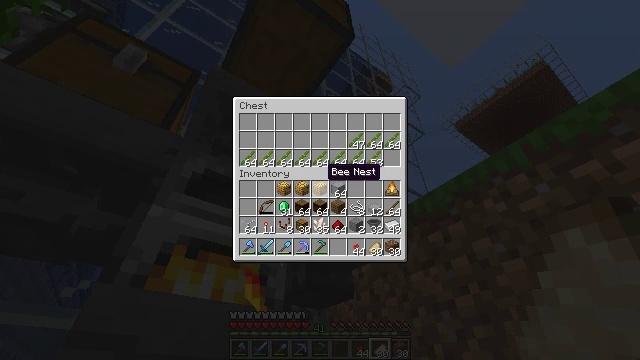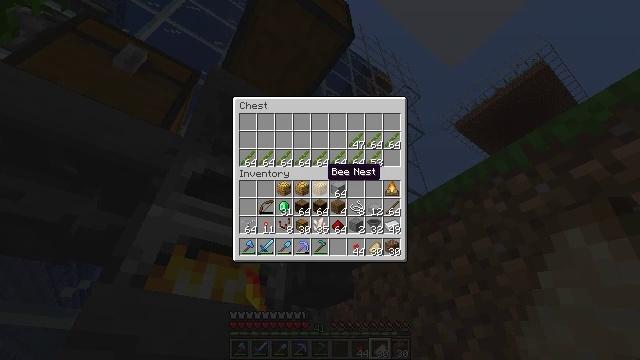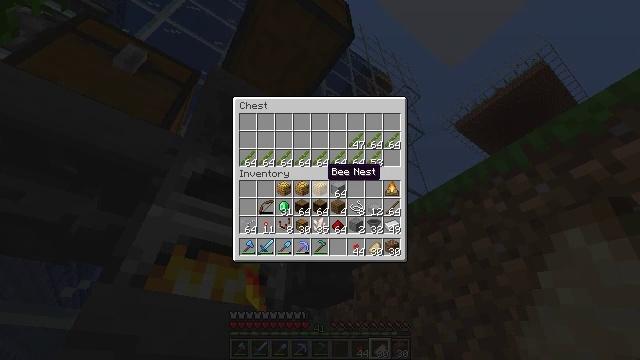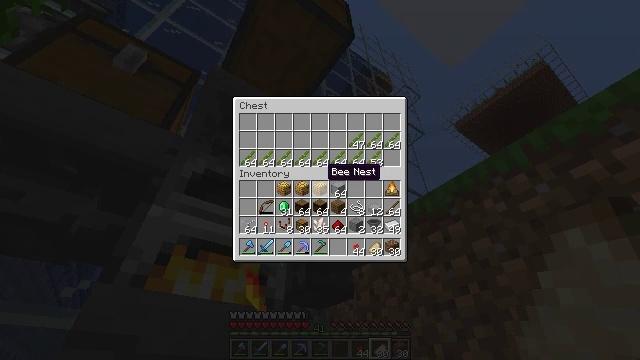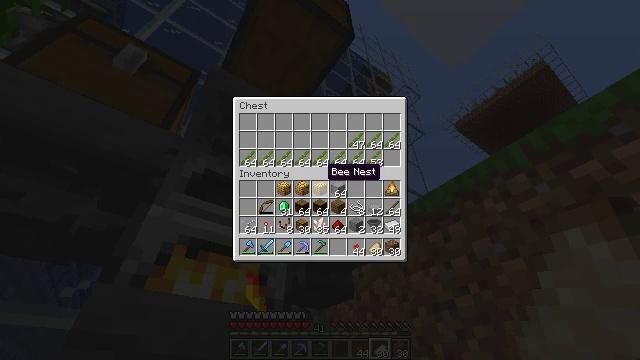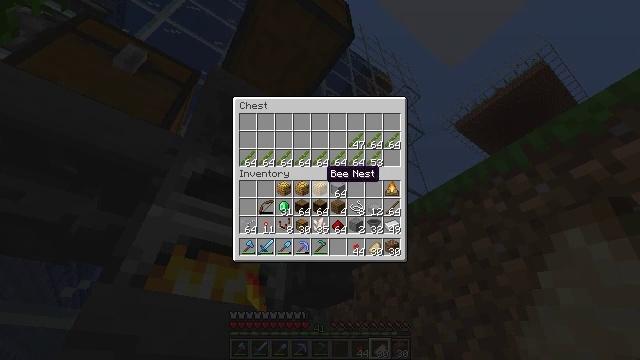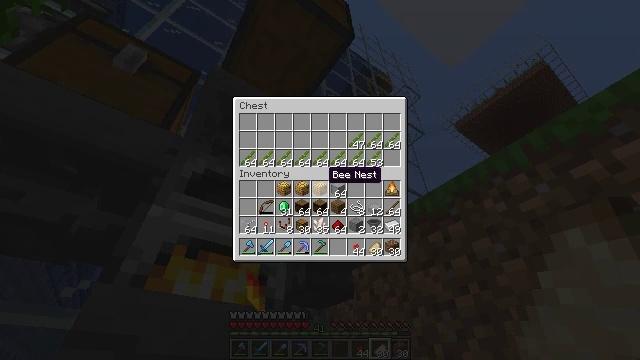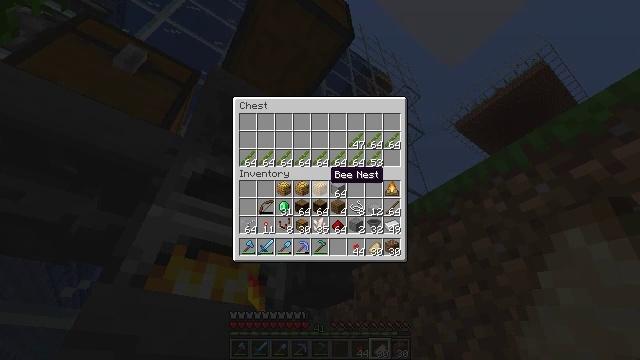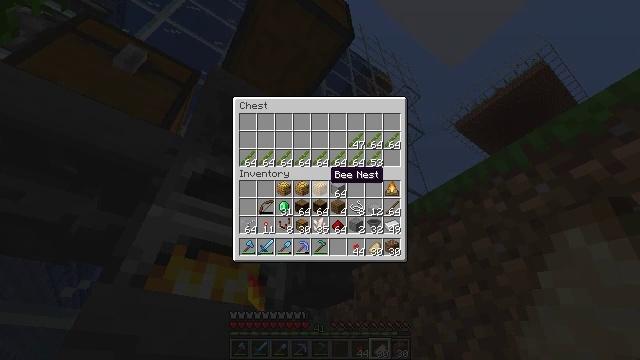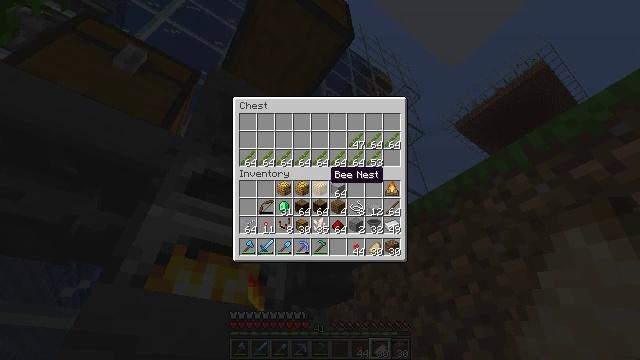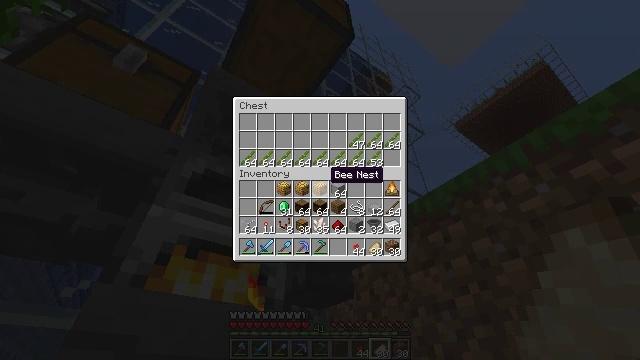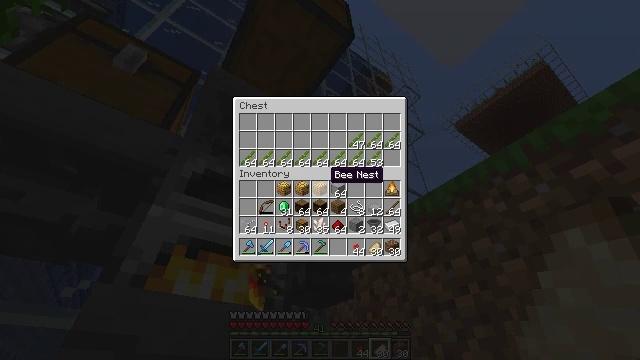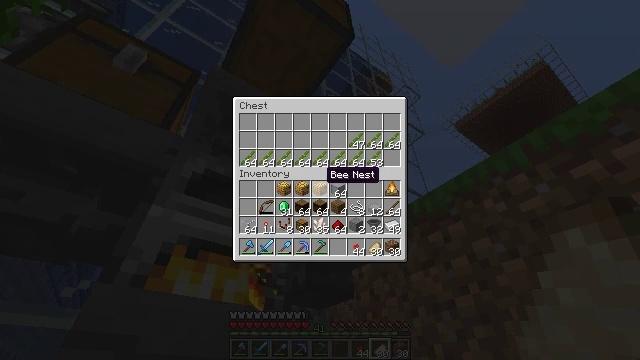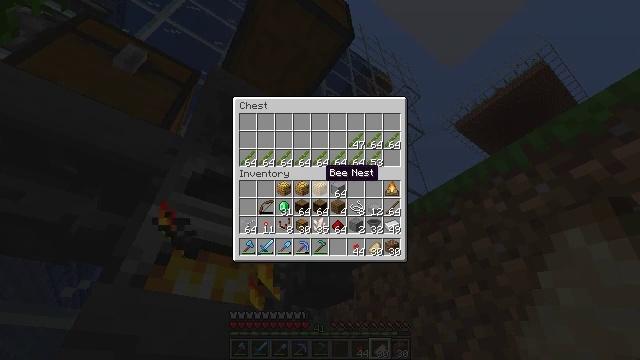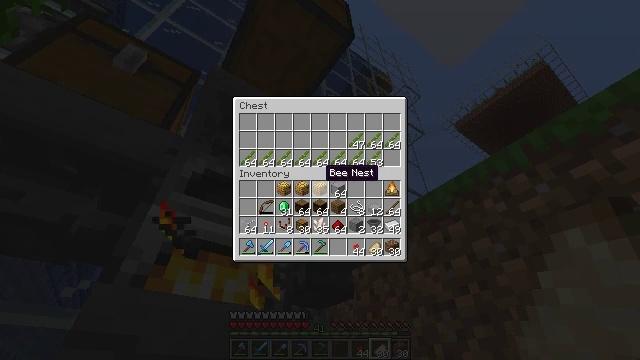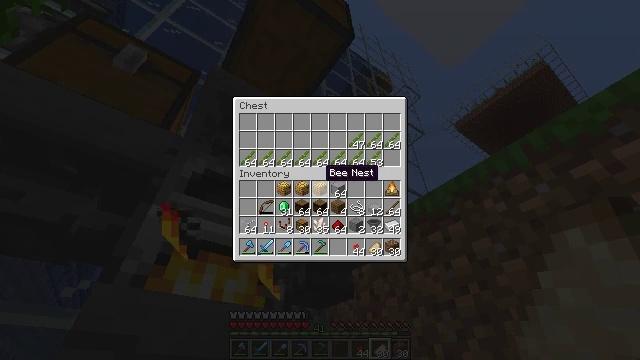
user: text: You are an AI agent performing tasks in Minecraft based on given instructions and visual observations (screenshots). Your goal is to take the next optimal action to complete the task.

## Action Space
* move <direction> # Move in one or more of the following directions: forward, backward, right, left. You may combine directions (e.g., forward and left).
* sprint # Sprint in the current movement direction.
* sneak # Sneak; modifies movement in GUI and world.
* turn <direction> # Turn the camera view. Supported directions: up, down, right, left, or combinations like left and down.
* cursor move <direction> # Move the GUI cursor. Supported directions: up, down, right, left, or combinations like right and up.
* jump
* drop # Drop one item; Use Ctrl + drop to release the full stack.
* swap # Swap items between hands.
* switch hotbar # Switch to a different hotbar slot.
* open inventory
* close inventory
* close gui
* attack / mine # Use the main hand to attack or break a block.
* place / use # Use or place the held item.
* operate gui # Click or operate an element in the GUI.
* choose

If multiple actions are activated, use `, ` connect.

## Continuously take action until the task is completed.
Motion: motion action
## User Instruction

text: Get the cartography table into your inventory.
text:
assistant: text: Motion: no_op
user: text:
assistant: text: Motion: no_op
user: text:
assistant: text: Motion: no_op
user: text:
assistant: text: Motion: no_op
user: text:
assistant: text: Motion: no_op
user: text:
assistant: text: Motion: no_op
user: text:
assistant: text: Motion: no_op
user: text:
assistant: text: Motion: no_op
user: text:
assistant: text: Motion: no_op
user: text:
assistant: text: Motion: no_op
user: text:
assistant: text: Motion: no_op
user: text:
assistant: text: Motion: no_op
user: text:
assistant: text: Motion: no_op
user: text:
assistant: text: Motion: no_op
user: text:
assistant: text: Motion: no_op
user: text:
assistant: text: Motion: no_op
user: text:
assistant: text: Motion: no_op
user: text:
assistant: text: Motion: no_op
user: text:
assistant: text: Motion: no_op
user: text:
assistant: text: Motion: no_op
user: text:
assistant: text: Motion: no_op
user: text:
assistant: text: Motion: no_op
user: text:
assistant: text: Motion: no_op
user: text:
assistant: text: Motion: close gui
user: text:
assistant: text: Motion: no_op
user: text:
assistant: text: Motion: turn left and up
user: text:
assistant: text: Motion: turn left and up
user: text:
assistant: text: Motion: turn left
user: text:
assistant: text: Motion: turn left
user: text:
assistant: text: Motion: turn left